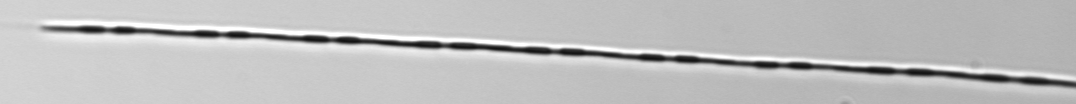
Label: Pseudo-nitzschia